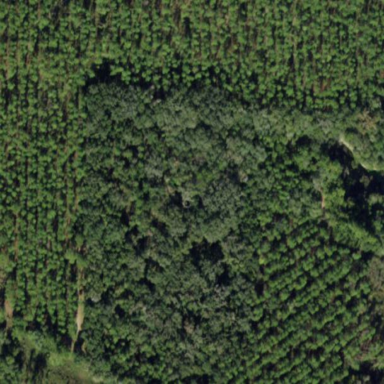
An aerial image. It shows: Mixed leaf woodland.